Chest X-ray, AP view. Patient: 21 years old, sex F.
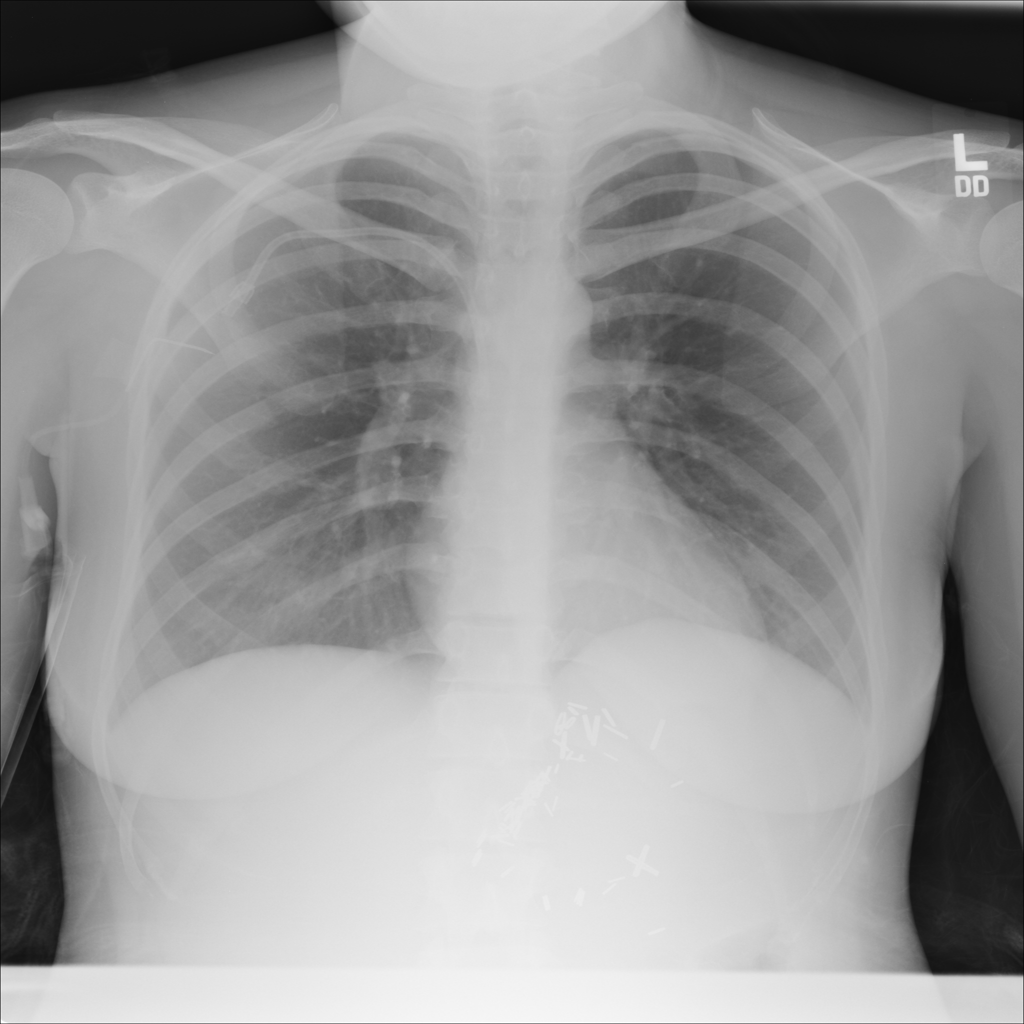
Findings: No Finding